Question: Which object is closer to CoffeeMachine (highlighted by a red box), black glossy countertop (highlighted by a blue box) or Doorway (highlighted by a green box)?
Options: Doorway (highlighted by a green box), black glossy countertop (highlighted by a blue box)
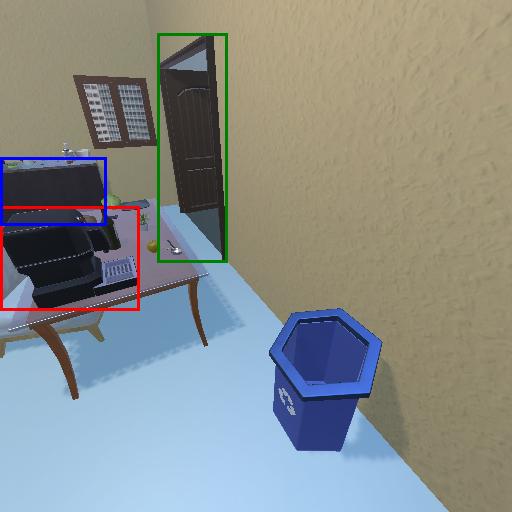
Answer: Doorway (highlighted by a green box)